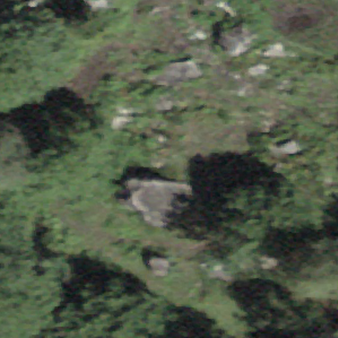
Label: bouldering_area